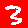
Digit: 3